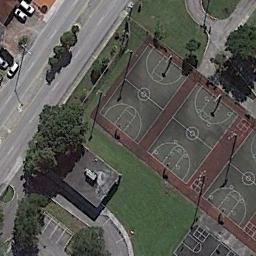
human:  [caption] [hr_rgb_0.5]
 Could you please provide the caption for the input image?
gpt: Three basketball courts next to a road and a parking lot beside .

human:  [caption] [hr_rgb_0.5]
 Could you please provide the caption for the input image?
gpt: There are several basketball courts on the lawn,Next to the street,With many trees nearby .

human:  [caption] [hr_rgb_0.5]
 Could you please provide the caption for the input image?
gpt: There are three basketball courts in the middle of grass next to a road .

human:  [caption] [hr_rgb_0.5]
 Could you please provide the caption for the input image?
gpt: There is a row of basketball courts on the right side of the road .

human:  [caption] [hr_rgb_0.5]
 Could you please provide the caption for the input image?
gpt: Several roads of different lengths are beside three basketball courts .